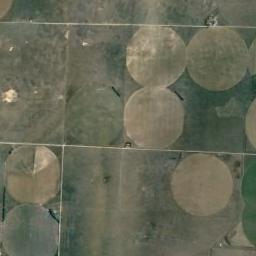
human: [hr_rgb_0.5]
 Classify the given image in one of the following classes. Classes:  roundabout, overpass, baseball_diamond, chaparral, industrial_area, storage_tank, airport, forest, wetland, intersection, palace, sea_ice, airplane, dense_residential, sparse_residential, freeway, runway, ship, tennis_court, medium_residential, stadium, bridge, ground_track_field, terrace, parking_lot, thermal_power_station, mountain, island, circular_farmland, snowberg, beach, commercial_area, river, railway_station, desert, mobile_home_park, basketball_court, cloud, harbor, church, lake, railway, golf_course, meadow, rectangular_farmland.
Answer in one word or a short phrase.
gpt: circular_farmland